Question: I am currently testing in xcode a UICollectionView with just one horizontal row like a kinda cover flow. Basically I have my own Custom Cell class and xib file for the cell and then on each cell I am adding another UIView with a xib. In case you are wondering why, it is so I can add different UIViews to the cell. Right now I am only adding one.
'''
-(NSArray *)layoutAttributesForElementsInRect:(CGRect)rect {
NSArray *array = [super layoutAttributesForElementsInRect:rect];
CGRect visibleRect;
visibleRect.origin = self.collectionView.contentOffset;
visibleRect.size = self.collectionView.bounds.size;
for (UICollectionViewLayoutAttributes *attributes in array){
if (CGRectIntersectsRect(attributes.frame, rect)) {
CGFloat distance = CGRectGetMidX(visibleRect) - attributes.center.x;
CGFloat normalizedDistance = distance / ACTIVE_DISTANCE;
if (ABS(distance) < ACTIVE_DISTANCE) {
//THIS WOULD MAKE THE MIDDLE BIGGER
//CGFloat zoom = 1 + ZOOM_FACTOR *(1- ABS(normalizedDistance));
//attributes.transform3D = CATransform3DMakeScale(zoom, zoom, 1.0);
//attributes.zIndex = round(zoom);
} else {
//THIS MAKES ALL THE OTHERS NOT IN THE RECT SMALLER
CGFloat zoom = 1 + ZOOM_FACTOR *(1- ABS(normalizedDistance));
attributes.transform3D = CATransform3DMakeScale(zoom, zoom, 1.0);
attributes.zIndex = round(zoom);
}
}
}
return array;
'''
}
The problem can be seen in the attached image.

Pink = Collection View Size
Brown = Cell size
Green = Cells Content size and an attached xib to the content size.
The problem I THINK I have is with the layout. When the sell is dequeued it is made smaller by the above code. Then when it is reused the CELL gets bigger again but the content view does not.
I have tired to manually set the frame of the content view but that does nothing.
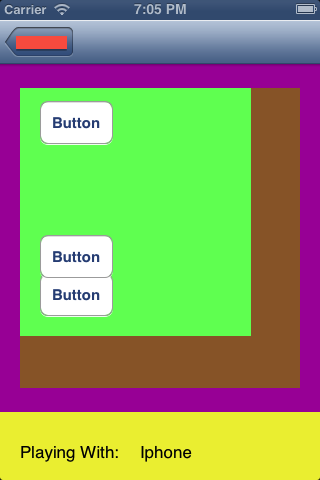
Answer: My answer is very specific and I am not sure it will help anyone.
The problem was that I had a constraint on the bottom of the grey view. After I changed this constraint to a less than or equal too then for some reason it worked.
Now I know this does not explain why it was not happening to every cell but it fixed my problem.
As such Harsh's answer might also be worth looking at if you have landed here after doing a search.
Edit: there also appears to be some bugs in the 6.0 UiCollectionView controller which seem to be fixed in 6.1